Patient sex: M
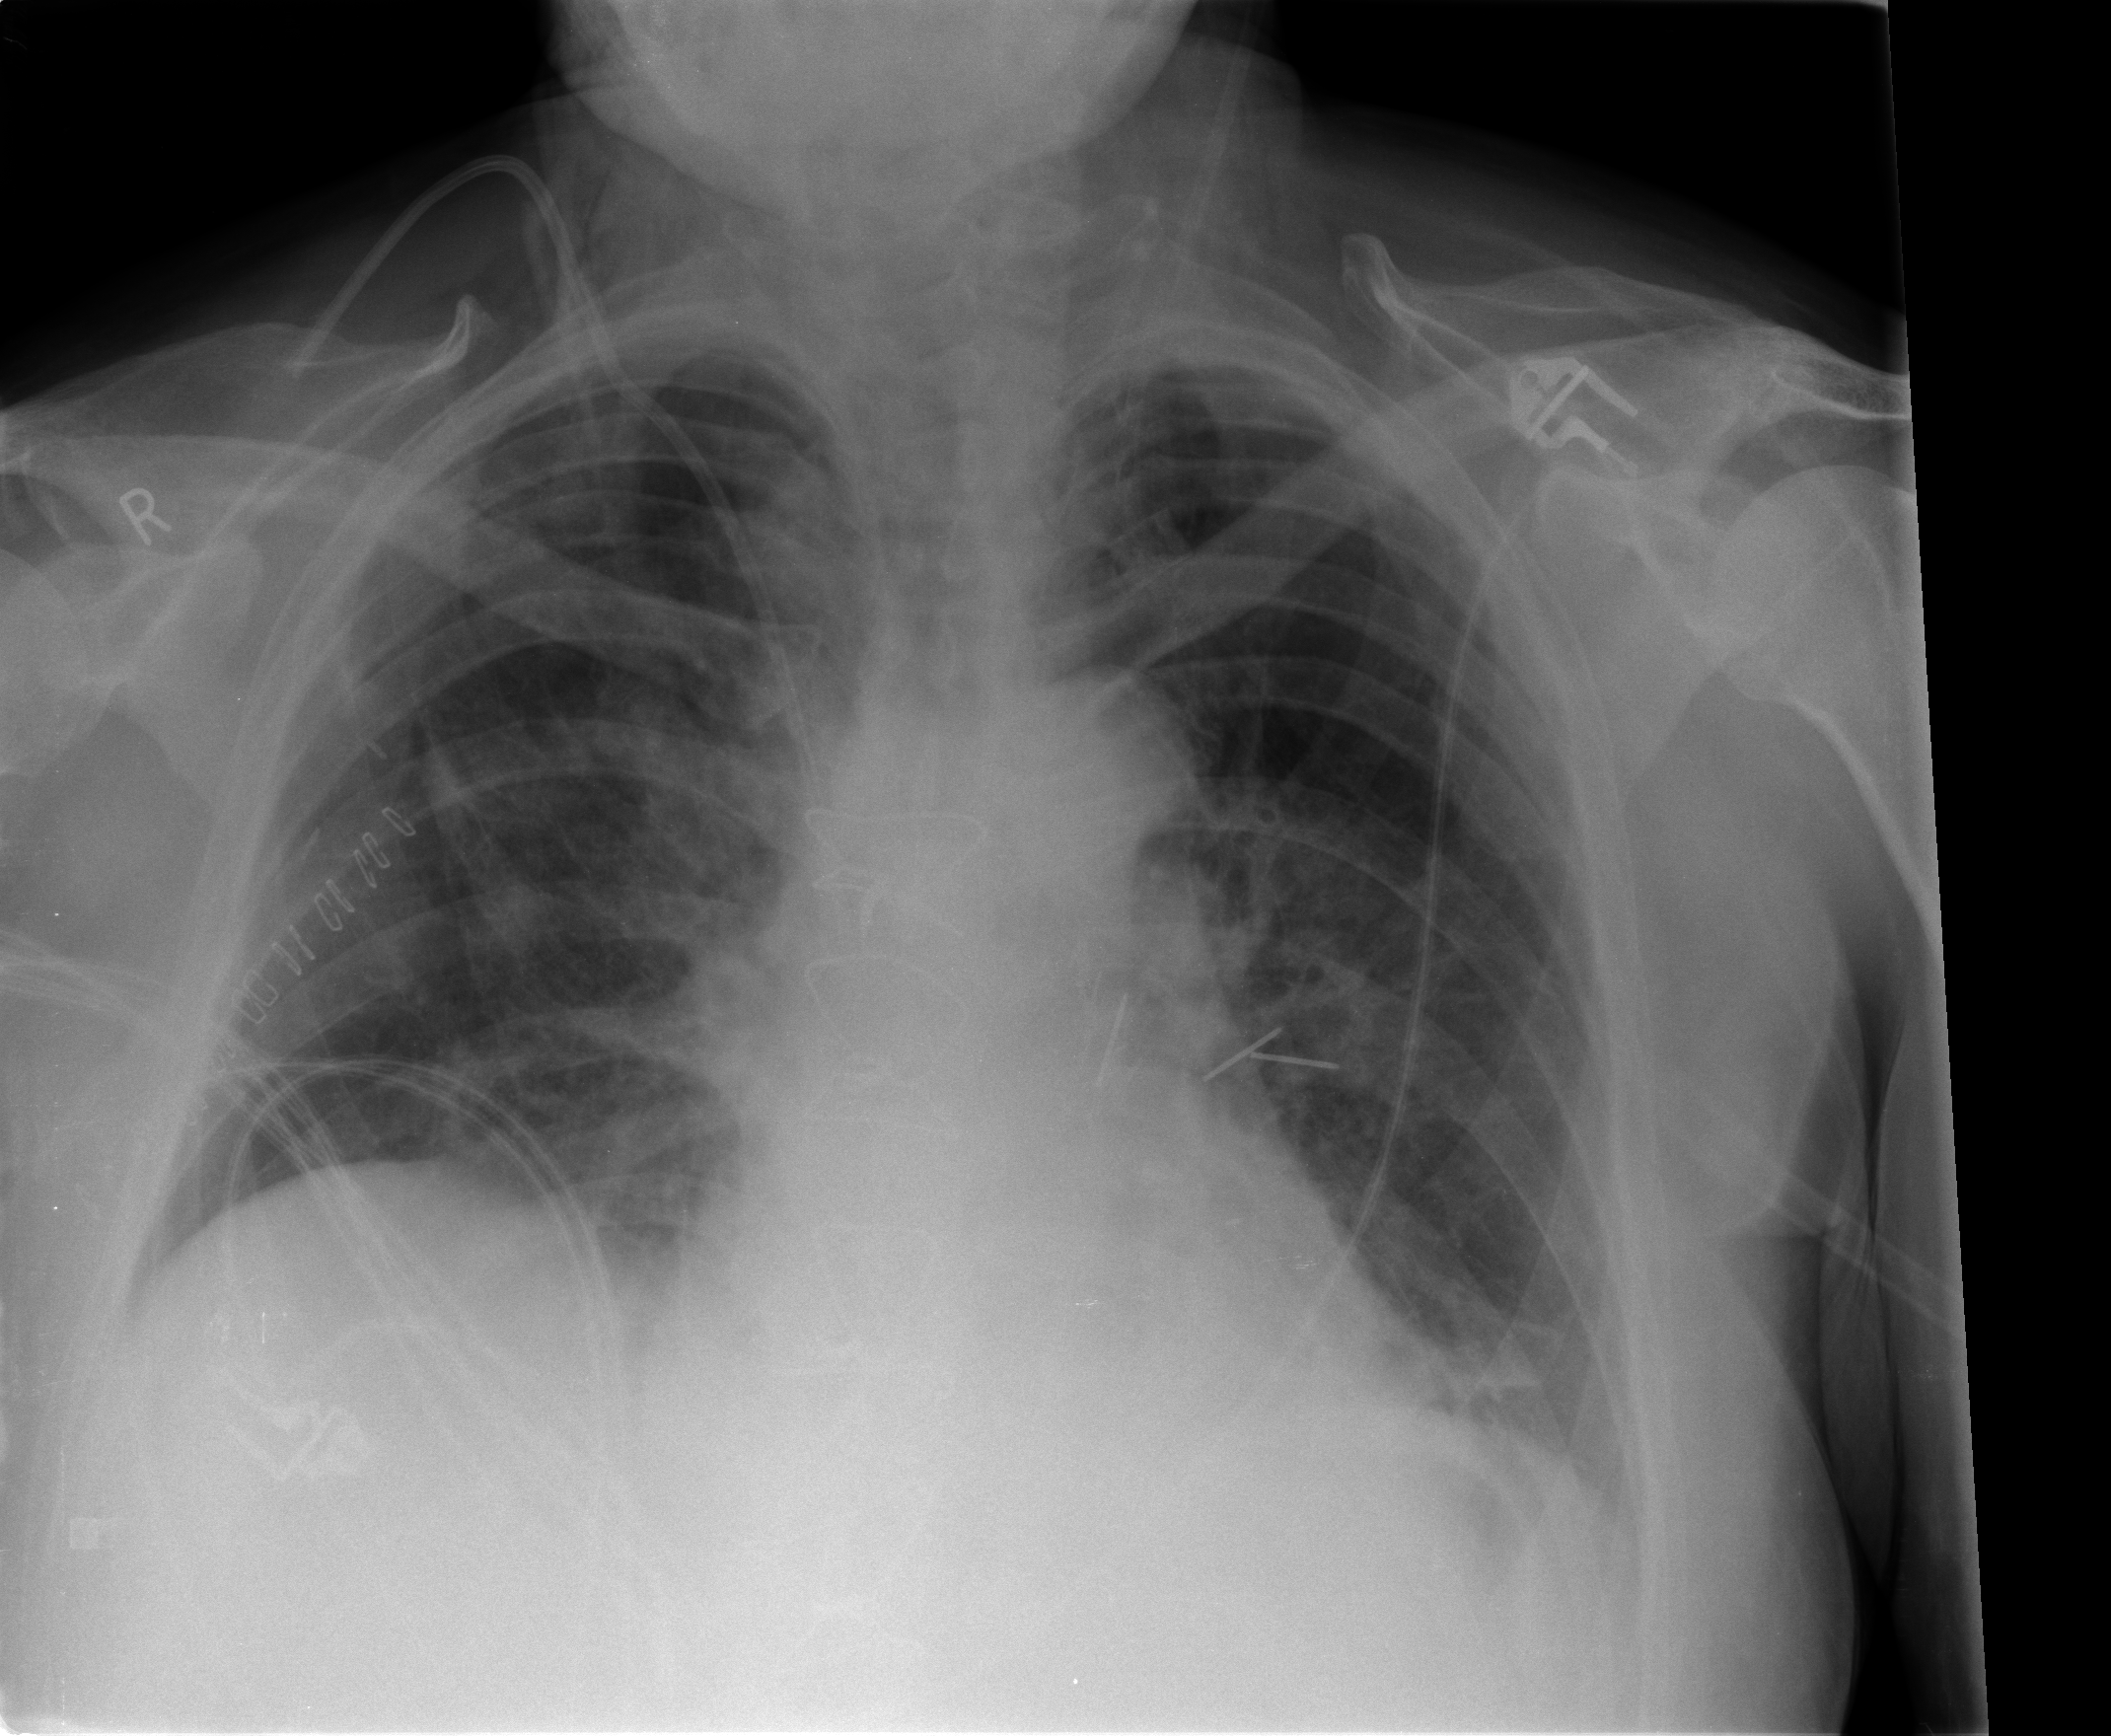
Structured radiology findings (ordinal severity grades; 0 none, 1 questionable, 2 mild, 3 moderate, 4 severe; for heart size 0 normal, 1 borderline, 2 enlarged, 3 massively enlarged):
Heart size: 0
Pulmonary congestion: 2
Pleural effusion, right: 0
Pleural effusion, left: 0
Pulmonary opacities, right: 2
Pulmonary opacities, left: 2
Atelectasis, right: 0
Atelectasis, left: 2